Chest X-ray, AP view. Patient: 64 years old, sex F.
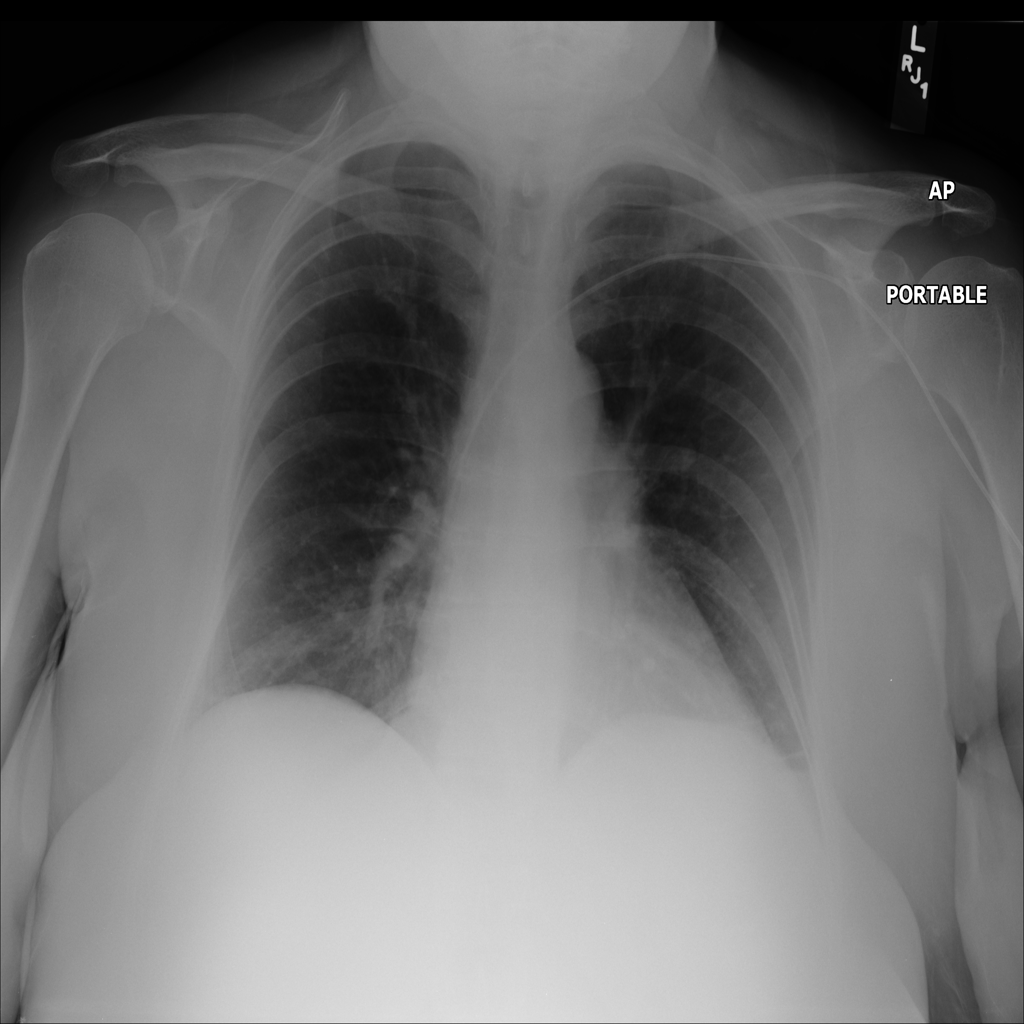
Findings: No Finding